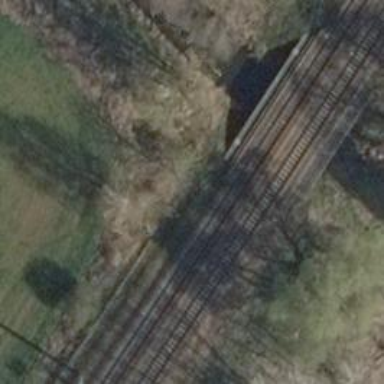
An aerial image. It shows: Bridge with electrified railway tracks featuring contact line.